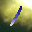
Label: 1